Question: Can anyone help me in drawing one specific gradient with CoreGraphics?
Just giving the clue would be enough.
The example code whould get my deepest respect.
I need this shape:

I tried the following code:
'''
-(UIImage *)imageWithGradientBorder
{
CGRect rect=CGRectMake(0, 0, self.size.width, self.size.height);
CGColorSpaceRef colorSpace = CGColorSpaceCreateDeviceGray();
CGContextRef ctx= CGBitmapContextCreate(NULL, rect.size.width, rect.size.height, 8, rect.size.width, colorSpace, kCGImageAlphaNone);
CGGradientRef glossGradient;
size_t num_locations = 4;
CGFloat locations[4] = { 0.0, 0.1, 0.9, 1.0 };
CGFloat components[16] = { 0, 0, 0, 1, 1.0, 1.0, 1.0, 1, 1.0, 1.0, 1.0, 1, 0, 0, 0, 1};
glossGradient = CGGradientCreateWithColorComponents(colorSpace, components, locations, num_locations);
CGRect currentBounds = rect;
CGPoint topCenter = CGPointMake(CGRectGetMidX(currentBounds), 0.0f);
CGPoint midCenter = CGPointMake(CGRectGetMidX(currentBounds), CGRectGetMaxY(currentBounds));
topCenter = CGPointMake( 0.0f, CGRectGetMidY(currentBounds));
midCenter = CGPointMake(CGRectGetMaxX(currentBounds), CGRectGetMidY(currentBounds));
CGContextDrawLinearGradient(ctx, glossGradient, topCenter, midCenter, 0);
CGImageRef mask = CGBitmapContextCreateImage(ctx);
CGContextRelease(ctx);
CGImageRef maskedImageRef = CGImageCreateWithMask([self CGImage], mask);
CGImageRelease(mask);
UIImage *maskedImage = [UIImage imageWithCGImage:maskedImageRef];
CGImageRelease(maskedImageRef);
return maskedImage;
}
'''
but it draws the gradient only from left side.
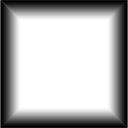
Answer: OK, I've produced one workaround.
'''
CGContextRef currentContext = UIGraphicsGetCurrentContext();
CGContextRef context = currentContext;
CGContextSaveGState(currentContext);
CGFloat colStep = 255 / borderWidth / 10;
colStep = colStep / 255;
for (int i = 0; i < floor(borderWidth * 10); i++) {
CGContextSetFillColorWithColor(context, [UIColor colorWithWhite:colStep*i alpha:1].CGColor);
CGFloat delta = i / 10;
CGRect rectToDraw = CGRectMake(delta,delta,rect.size.width - delta * 2,rect.size.height - delta * 2);
CGContextFillRect(context, rectToDraw);
}
CGContextRestoreGState(currentContext);
'''